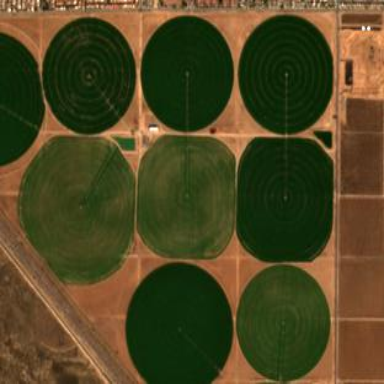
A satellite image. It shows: Farmland with pivot irrigation system.